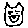
Label: cat